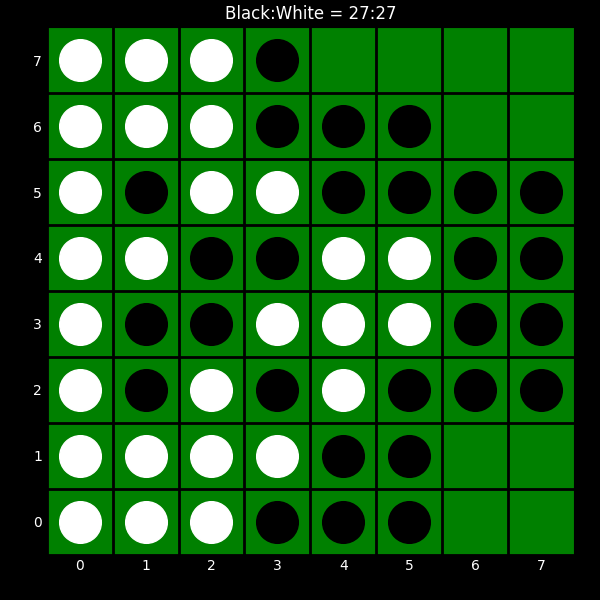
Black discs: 27
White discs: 27